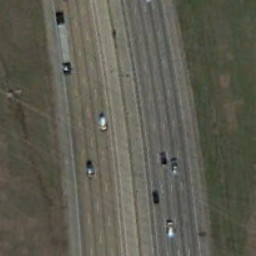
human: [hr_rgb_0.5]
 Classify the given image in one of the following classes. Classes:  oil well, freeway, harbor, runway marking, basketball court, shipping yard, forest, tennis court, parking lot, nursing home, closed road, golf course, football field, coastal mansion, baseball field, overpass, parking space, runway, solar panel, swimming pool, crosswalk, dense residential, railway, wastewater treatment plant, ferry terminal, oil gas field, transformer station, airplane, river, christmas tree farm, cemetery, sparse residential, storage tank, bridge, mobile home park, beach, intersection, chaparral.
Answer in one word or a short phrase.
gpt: freeway